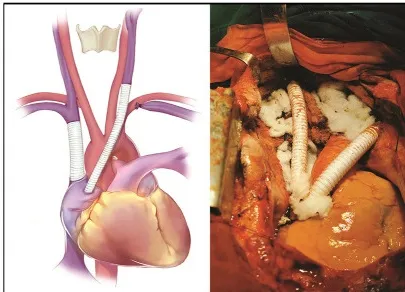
Surgical detail of the SVC resection and reconstruction. (B) The reconstruction of the SVC system with an EPTFE graft.
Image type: radiology (ct)